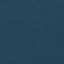
Label: SeaLake